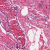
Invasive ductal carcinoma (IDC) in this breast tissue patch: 0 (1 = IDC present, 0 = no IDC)